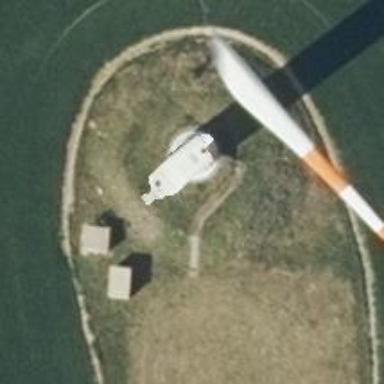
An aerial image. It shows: Wind turbine generator that utilizes wind as its source for generating electricity. It is of the horizontal axis type.